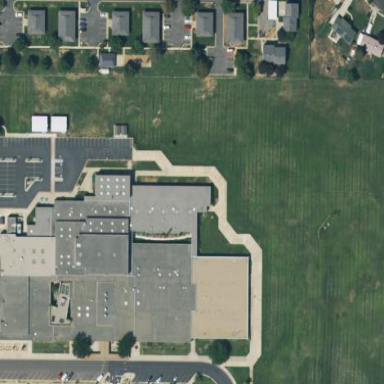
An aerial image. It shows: School.